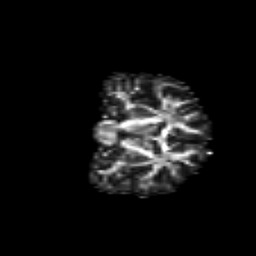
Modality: FA
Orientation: coronal
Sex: male
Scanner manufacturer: siemens
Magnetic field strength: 3 T
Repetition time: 5 s
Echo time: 0.071 s